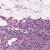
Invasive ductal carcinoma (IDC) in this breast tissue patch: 1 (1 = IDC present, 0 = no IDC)